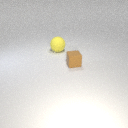
large yellow rubber sphere to the left of small brown rubber cube